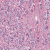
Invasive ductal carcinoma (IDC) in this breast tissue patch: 1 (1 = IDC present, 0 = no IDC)